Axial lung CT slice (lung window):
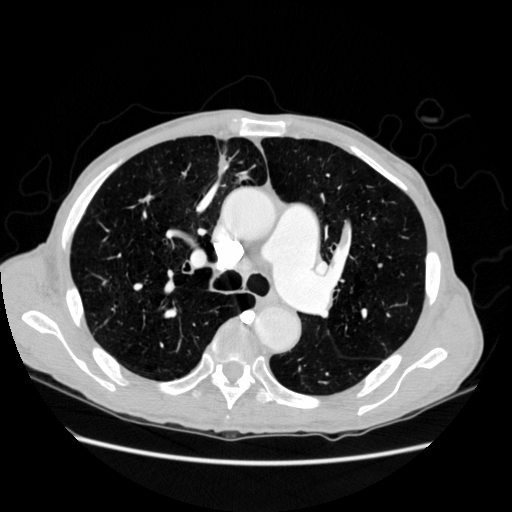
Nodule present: yes
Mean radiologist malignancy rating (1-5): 2